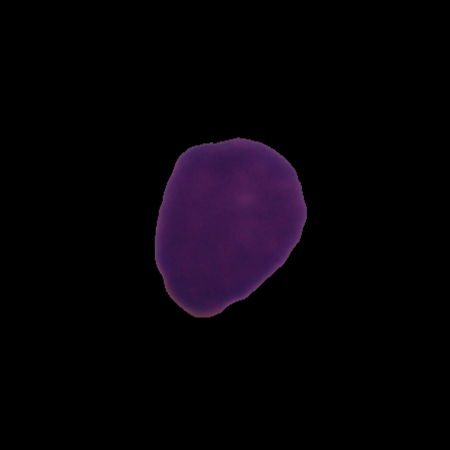
Label: healthy